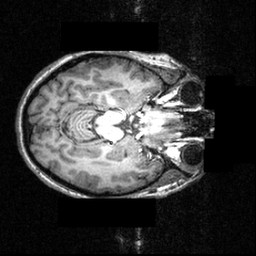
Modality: T1w
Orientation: axial
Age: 26
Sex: female
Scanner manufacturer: siemens
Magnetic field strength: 3.951 T
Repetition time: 1.5 s
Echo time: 0.00335 s